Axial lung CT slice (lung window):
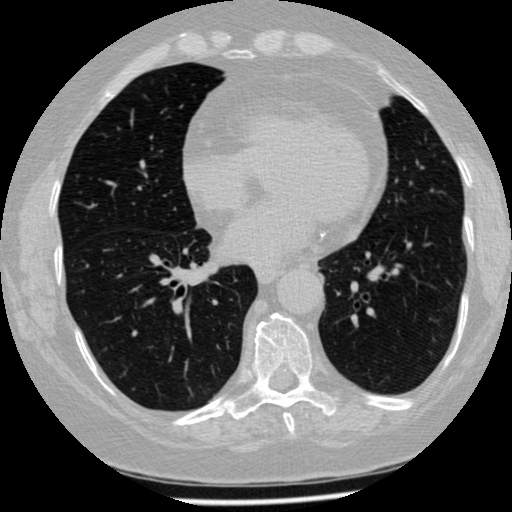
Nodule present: no